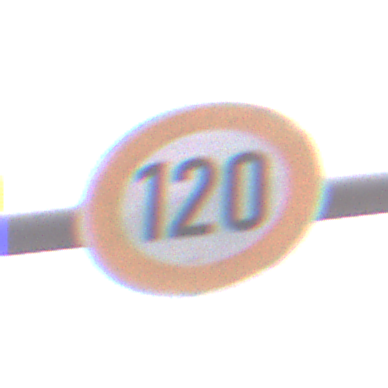
Verkehrszeichen: Geschwindigkeit120
Umgebung: Outdoor, Urban
Tageszeit: MorningAfternoon
Wetter: Overcast
Licht: Natural
Jahreszeit: NotSpecified
Kontrast: LowContrast